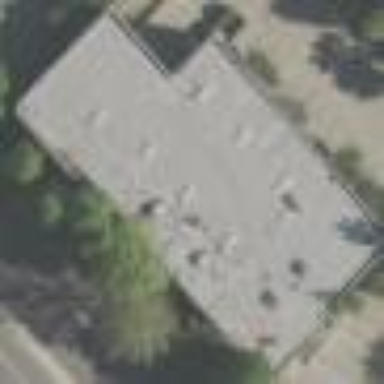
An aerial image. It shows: Industrial building.